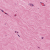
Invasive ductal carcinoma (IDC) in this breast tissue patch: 0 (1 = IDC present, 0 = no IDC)